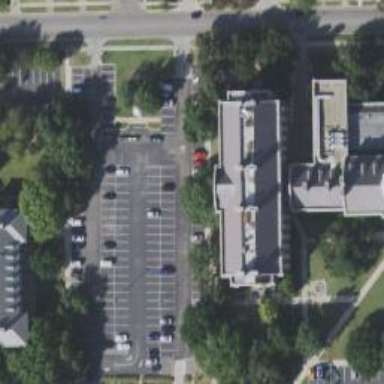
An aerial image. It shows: Parking area with surface.